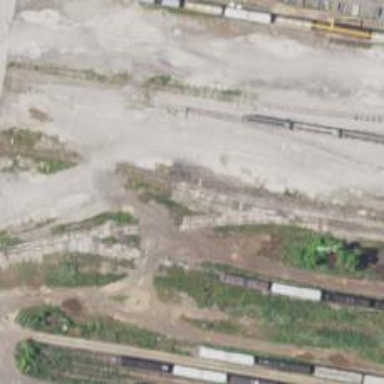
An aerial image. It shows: Railway siding for service.